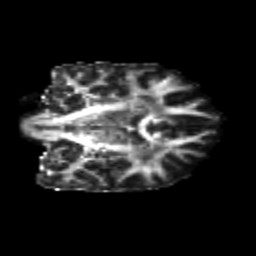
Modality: FA
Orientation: coronal
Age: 24
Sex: female
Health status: healthy
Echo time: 0.074 s